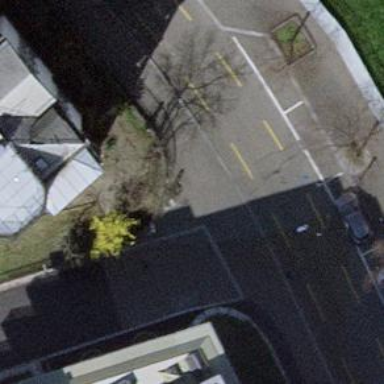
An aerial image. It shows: Unmarked crossing with traffic calming table on the road.